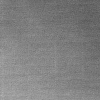
Atmospheric dust classification: dusty